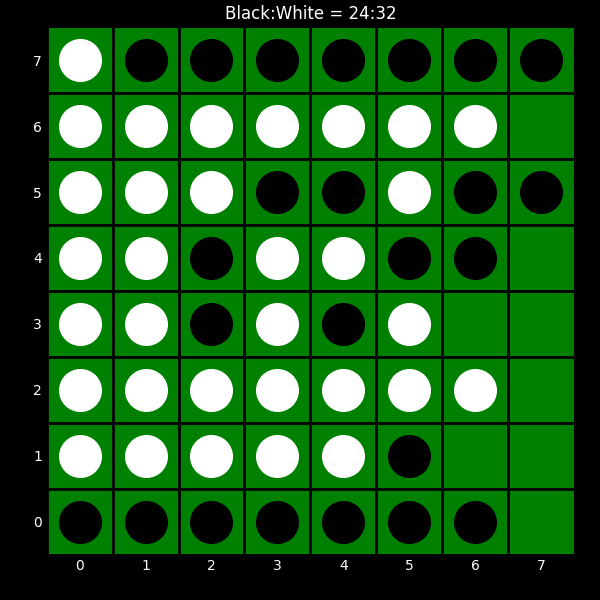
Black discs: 24
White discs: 32